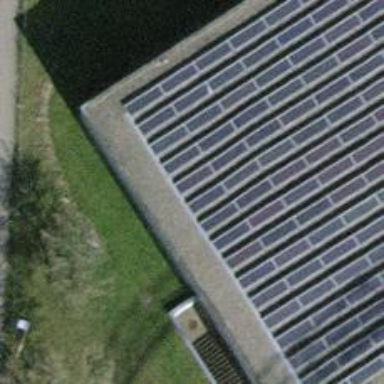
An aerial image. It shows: Solar power generator using photovoltaic method with solar photovoltaic panel types.